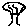
Label: tree